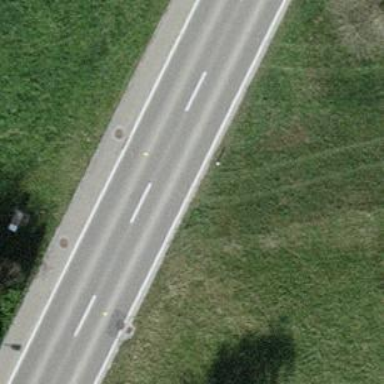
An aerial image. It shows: Primary highway with asphalt surface and sidewalk on the left side. Both the road and the left sidewalk have asphalt as the surface material.